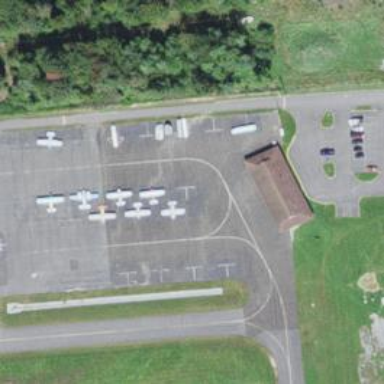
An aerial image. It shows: Image of taxiway at airport.